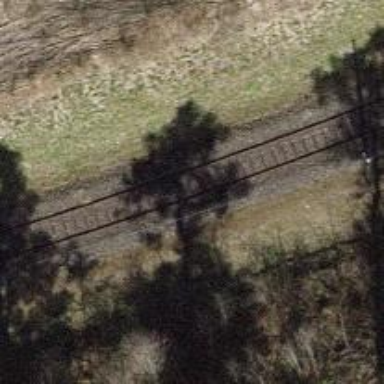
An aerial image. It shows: Single-track railway with electrified contact lines.